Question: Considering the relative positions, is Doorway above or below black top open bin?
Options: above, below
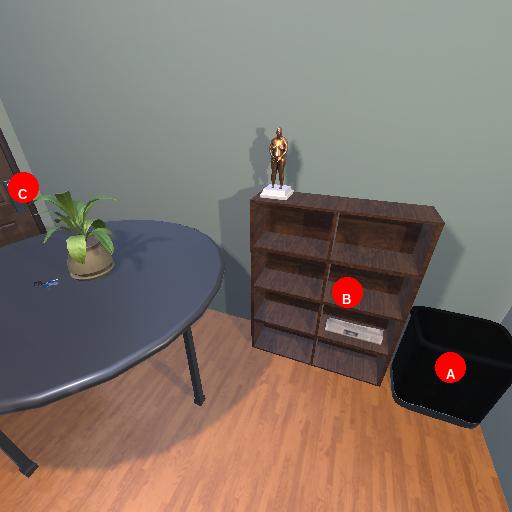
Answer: above